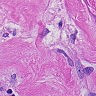
Metastatic tissue present: yes